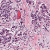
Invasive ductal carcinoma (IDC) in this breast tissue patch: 1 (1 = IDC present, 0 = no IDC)